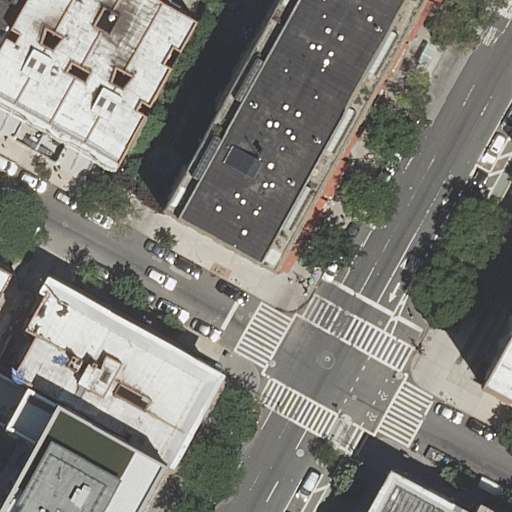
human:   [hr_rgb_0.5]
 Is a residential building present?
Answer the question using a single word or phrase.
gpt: yes

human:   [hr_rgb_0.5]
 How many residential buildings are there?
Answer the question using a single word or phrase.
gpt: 11

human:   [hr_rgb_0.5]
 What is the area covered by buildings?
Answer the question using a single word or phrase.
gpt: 3837m2

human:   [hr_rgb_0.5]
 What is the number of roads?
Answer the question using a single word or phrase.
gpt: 6

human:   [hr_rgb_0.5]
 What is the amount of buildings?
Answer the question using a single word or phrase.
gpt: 11

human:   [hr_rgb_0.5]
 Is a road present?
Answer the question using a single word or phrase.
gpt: yes

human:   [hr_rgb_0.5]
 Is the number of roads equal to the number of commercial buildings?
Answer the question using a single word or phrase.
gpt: no

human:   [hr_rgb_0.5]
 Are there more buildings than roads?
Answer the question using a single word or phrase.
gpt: yes

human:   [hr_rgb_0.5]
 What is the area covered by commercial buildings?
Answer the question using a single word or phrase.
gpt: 0m2

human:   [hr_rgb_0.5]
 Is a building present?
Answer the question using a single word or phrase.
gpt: yes

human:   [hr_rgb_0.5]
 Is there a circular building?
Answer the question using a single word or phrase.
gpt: no

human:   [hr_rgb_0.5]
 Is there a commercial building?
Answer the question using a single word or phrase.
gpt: no

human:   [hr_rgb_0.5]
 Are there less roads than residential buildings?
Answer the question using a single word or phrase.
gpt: yes

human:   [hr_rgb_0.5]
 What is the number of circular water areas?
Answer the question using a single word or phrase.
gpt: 0

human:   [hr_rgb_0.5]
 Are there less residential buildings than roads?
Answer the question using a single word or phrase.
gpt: no

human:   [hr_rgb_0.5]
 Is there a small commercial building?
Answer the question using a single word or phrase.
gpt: no

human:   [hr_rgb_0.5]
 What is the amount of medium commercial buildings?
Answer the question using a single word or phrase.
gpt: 0

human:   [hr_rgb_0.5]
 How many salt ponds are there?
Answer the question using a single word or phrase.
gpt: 0

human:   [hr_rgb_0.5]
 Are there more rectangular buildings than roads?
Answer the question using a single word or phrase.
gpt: no

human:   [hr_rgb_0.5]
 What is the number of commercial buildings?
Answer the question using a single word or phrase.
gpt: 0

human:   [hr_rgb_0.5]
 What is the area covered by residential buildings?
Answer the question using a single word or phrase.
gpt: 3837m2

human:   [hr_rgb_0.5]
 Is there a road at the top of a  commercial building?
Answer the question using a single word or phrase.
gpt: no

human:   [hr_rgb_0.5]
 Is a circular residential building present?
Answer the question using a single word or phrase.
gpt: no

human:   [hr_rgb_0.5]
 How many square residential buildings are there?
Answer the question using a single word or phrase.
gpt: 0

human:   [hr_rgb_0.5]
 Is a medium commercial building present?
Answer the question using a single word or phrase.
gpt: no

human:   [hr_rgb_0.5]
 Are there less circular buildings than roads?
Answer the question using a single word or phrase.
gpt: yes

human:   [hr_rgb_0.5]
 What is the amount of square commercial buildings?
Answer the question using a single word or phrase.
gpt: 0

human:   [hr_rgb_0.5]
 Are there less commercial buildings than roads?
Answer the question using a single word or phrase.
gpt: yes

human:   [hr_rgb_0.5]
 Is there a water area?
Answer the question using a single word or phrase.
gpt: no

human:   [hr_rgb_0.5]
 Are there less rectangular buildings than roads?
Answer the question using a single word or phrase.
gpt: yes

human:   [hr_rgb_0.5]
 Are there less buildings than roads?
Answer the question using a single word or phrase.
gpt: no

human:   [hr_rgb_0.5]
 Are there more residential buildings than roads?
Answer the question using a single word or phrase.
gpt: yes

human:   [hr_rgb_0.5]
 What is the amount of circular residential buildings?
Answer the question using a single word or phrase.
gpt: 0

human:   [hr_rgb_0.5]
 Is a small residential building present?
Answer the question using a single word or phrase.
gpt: yes

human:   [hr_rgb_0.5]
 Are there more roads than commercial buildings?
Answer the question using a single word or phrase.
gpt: yes

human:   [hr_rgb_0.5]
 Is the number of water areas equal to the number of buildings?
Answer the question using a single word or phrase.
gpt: no

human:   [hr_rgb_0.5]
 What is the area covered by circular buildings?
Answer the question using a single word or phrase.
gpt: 0m2

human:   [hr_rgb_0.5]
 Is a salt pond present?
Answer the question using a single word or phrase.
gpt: no

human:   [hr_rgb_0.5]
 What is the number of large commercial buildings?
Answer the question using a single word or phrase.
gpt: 0

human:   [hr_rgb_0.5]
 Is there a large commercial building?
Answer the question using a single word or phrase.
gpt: no

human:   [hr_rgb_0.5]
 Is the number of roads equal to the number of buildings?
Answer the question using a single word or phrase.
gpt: no

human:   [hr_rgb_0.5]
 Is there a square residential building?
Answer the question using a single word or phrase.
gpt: no

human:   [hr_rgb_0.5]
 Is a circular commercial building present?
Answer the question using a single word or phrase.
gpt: no

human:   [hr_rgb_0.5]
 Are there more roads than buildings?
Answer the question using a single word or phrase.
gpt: no

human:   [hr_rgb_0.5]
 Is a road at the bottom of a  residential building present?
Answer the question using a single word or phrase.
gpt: yes

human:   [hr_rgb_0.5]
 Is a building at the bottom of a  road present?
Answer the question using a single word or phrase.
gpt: yes

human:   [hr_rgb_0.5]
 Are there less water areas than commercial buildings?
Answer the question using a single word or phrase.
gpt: no

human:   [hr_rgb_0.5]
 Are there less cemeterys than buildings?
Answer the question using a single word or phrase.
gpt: yes

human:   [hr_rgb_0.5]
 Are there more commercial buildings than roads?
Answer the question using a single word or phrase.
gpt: no

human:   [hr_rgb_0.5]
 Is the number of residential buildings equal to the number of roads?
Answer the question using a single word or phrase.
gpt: no

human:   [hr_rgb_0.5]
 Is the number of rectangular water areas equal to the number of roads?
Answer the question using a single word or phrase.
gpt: no

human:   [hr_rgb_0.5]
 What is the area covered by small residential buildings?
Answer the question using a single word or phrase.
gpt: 94m2

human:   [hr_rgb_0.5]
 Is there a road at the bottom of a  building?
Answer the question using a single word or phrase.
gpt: yes

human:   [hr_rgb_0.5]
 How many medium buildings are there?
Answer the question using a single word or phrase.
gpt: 4

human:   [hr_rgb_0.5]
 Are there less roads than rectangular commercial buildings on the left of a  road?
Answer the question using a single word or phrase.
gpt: no

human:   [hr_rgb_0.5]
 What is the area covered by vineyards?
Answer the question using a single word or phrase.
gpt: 0m2

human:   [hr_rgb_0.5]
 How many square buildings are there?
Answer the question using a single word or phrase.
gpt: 0

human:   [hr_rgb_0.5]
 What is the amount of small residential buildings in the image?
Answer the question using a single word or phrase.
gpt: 4

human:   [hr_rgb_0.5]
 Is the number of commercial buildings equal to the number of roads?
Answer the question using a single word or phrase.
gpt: no

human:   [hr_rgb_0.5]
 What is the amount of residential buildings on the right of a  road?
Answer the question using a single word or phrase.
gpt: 2

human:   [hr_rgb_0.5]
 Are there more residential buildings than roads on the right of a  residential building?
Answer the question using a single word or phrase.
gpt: yes

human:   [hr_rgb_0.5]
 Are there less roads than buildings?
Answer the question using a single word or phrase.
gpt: yes

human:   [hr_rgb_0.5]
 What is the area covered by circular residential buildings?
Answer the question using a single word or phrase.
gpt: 0m2

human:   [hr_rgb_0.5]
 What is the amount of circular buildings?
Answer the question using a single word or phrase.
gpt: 0